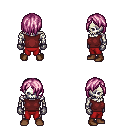
a pixel art fantasy rpg character, male body template, skeleton, maroon sleeveless shirt, red pants, pink bangs hairstyle, metal gloves, brown shoes, four views (front, back, left, right), 2x2 character sprite sheet, small pixel art, hard edges, no anti-aliasing